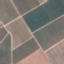
Label: PermanentCrop